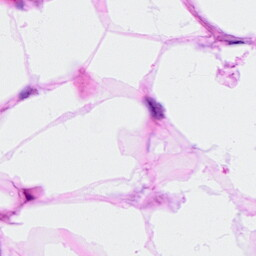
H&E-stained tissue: Breast